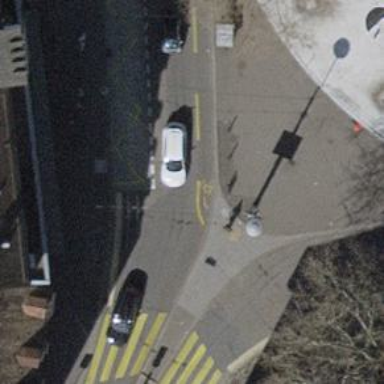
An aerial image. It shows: Bus stop for trolleybuses with designated stop position for public transport.